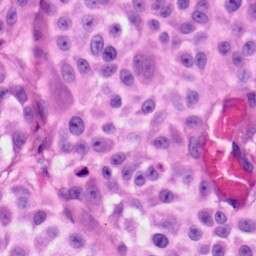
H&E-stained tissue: Skin